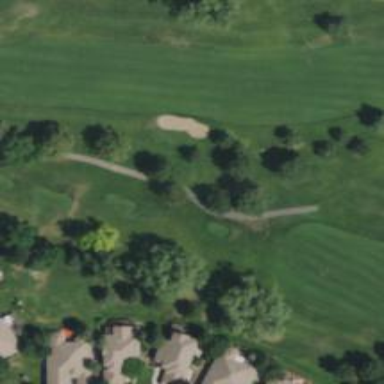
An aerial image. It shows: Asphalt path with smooth grade suitable for golf carts.